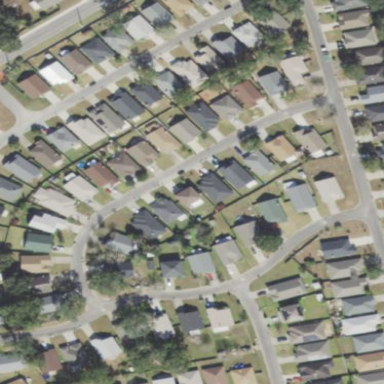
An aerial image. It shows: This residential area consists of single-family homes.